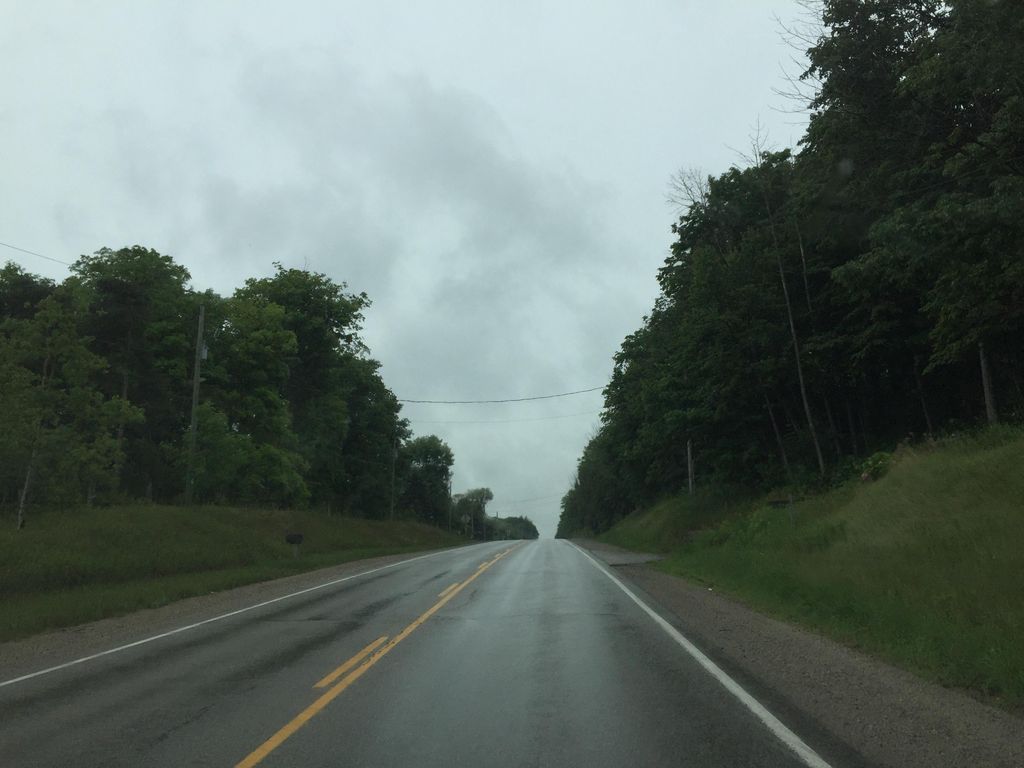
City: kitchener-waterloo